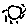
Label: sun